Aerial crown-view tile of a tropical tree (Barro Colorado Island, Panama), acquired 20250124:
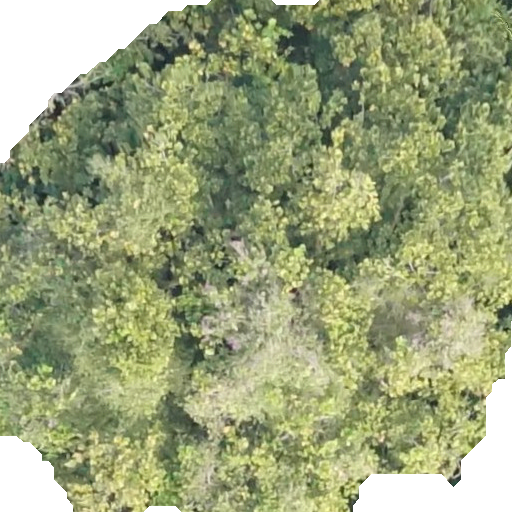
Species: Anacardium excelsum
GBIF accepted scientific name: Anacardium excelsum
Crown area: 396.319 m²